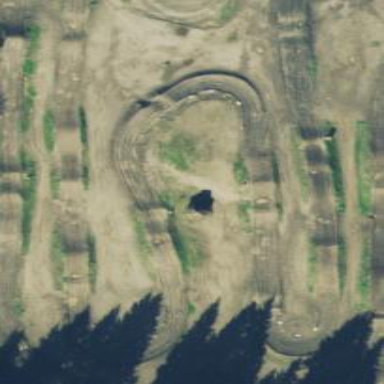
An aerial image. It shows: Motor sport raceway.